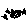
Label: moon